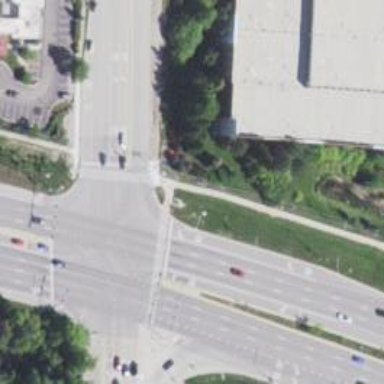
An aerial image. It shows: Crossing on the cycleway.